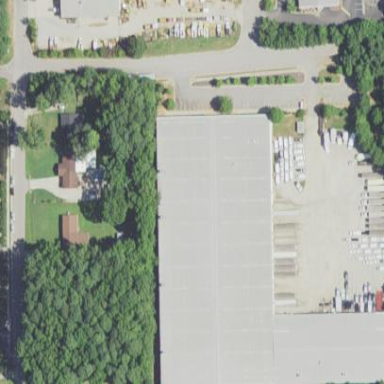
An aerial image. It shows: Commercial building.